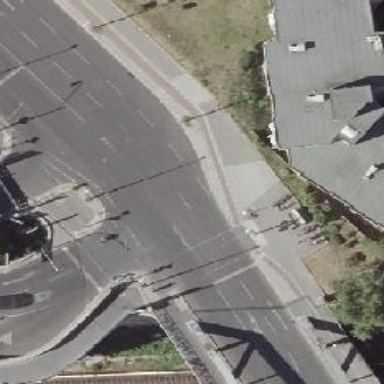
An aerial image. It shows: Asphalt footway with crossing equipped with traffic signals.